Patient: sex M, age 55
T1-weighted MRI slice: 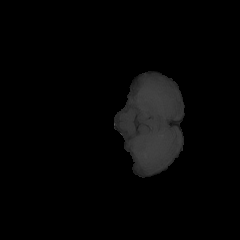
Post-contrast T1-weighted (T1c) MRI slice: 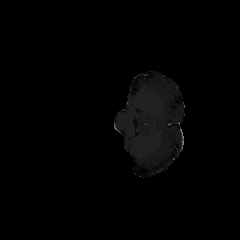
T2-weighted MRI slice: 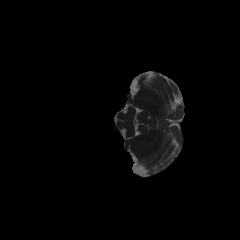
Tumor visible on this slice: no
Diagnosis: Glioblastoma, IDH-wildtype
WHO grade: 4